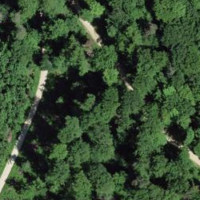
EUNIS habitat code: 41
Species observed at this site:
Cephalanthera rubra